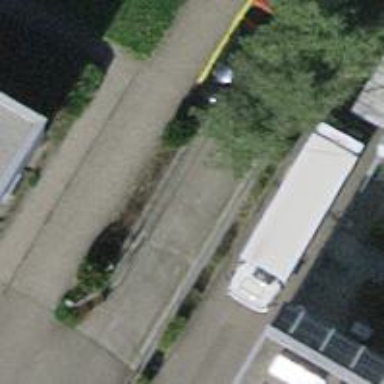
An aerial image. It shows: Parking entrance.